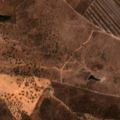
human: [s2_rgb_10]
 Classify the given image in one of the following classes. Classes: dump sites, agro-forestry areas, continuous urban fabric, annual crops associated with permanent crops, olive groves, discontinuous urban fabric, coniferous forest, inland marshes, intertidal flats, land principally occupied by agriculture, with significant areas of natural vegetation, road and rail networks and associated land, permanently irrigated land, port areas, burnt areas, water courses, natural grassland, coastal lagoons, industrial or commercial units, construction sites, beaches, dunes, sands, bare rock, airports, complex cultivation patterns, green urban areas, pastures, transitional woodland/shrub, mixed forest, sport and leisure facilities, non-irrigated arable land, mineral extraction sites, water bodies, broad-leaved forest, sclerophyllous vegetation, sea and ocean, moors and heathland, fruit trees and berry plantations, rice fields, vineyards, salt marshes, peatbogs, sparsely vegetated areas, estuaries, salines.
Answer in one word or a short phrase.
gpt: road and rail networks and associated land, pastures, agro-forestry areas, transitional woodland/shrub